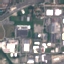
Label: Industrial